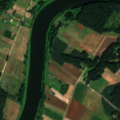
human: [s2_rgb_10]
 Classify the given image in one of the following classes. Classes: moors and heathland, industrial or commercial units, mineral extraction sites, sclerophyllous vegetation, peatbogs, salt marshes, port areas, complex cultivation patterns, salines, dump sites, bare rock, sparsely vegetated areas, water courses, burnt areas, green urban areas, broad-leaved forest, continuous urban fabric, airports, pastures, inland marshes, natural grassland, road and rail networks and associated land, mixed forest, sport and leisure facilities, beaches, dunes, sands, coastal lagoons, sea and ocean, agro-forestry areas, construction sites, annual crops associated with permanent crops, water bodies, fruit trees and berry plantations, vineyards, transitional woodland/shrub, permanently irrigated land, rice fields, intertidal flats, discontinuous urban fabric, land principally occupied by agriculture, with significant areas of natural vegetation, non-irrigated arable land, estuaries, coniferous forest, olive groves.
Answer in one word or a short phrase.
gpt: non-irrigated arable land, complex cultivation patterns, land principally occupied by agriculture, with significant areas of natural vegetation, coniferous forest, transitional woodland/shrub, water courses